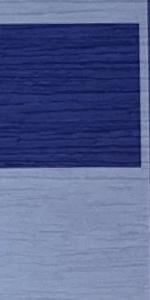
Label: Empty